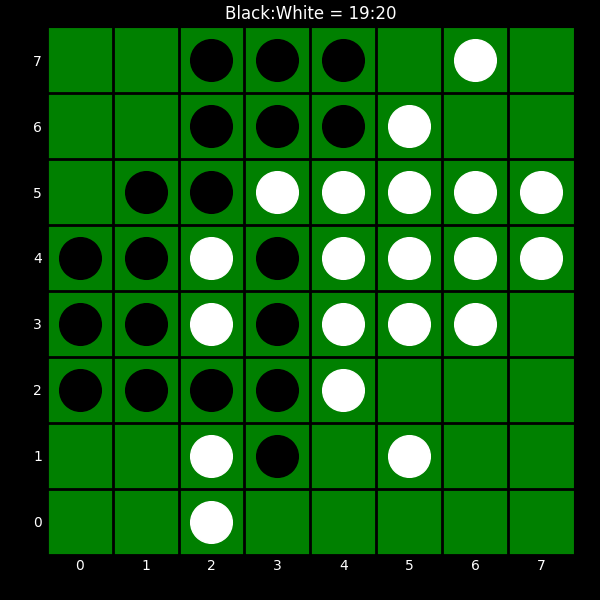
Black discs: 19
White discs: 20